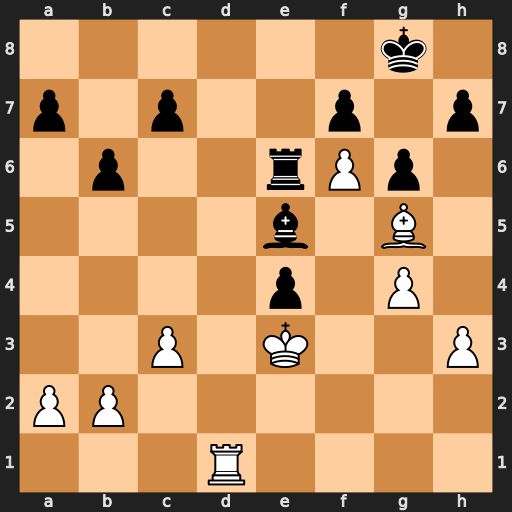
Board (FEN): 6k1/p1p2p1p/1p2rPp1/4b1B1/4p1P1/2P1K2P/PP6/3R4
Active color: w
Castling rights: -
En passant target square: -
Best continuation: Rd8+ Re8 Rxe8#